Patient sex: M
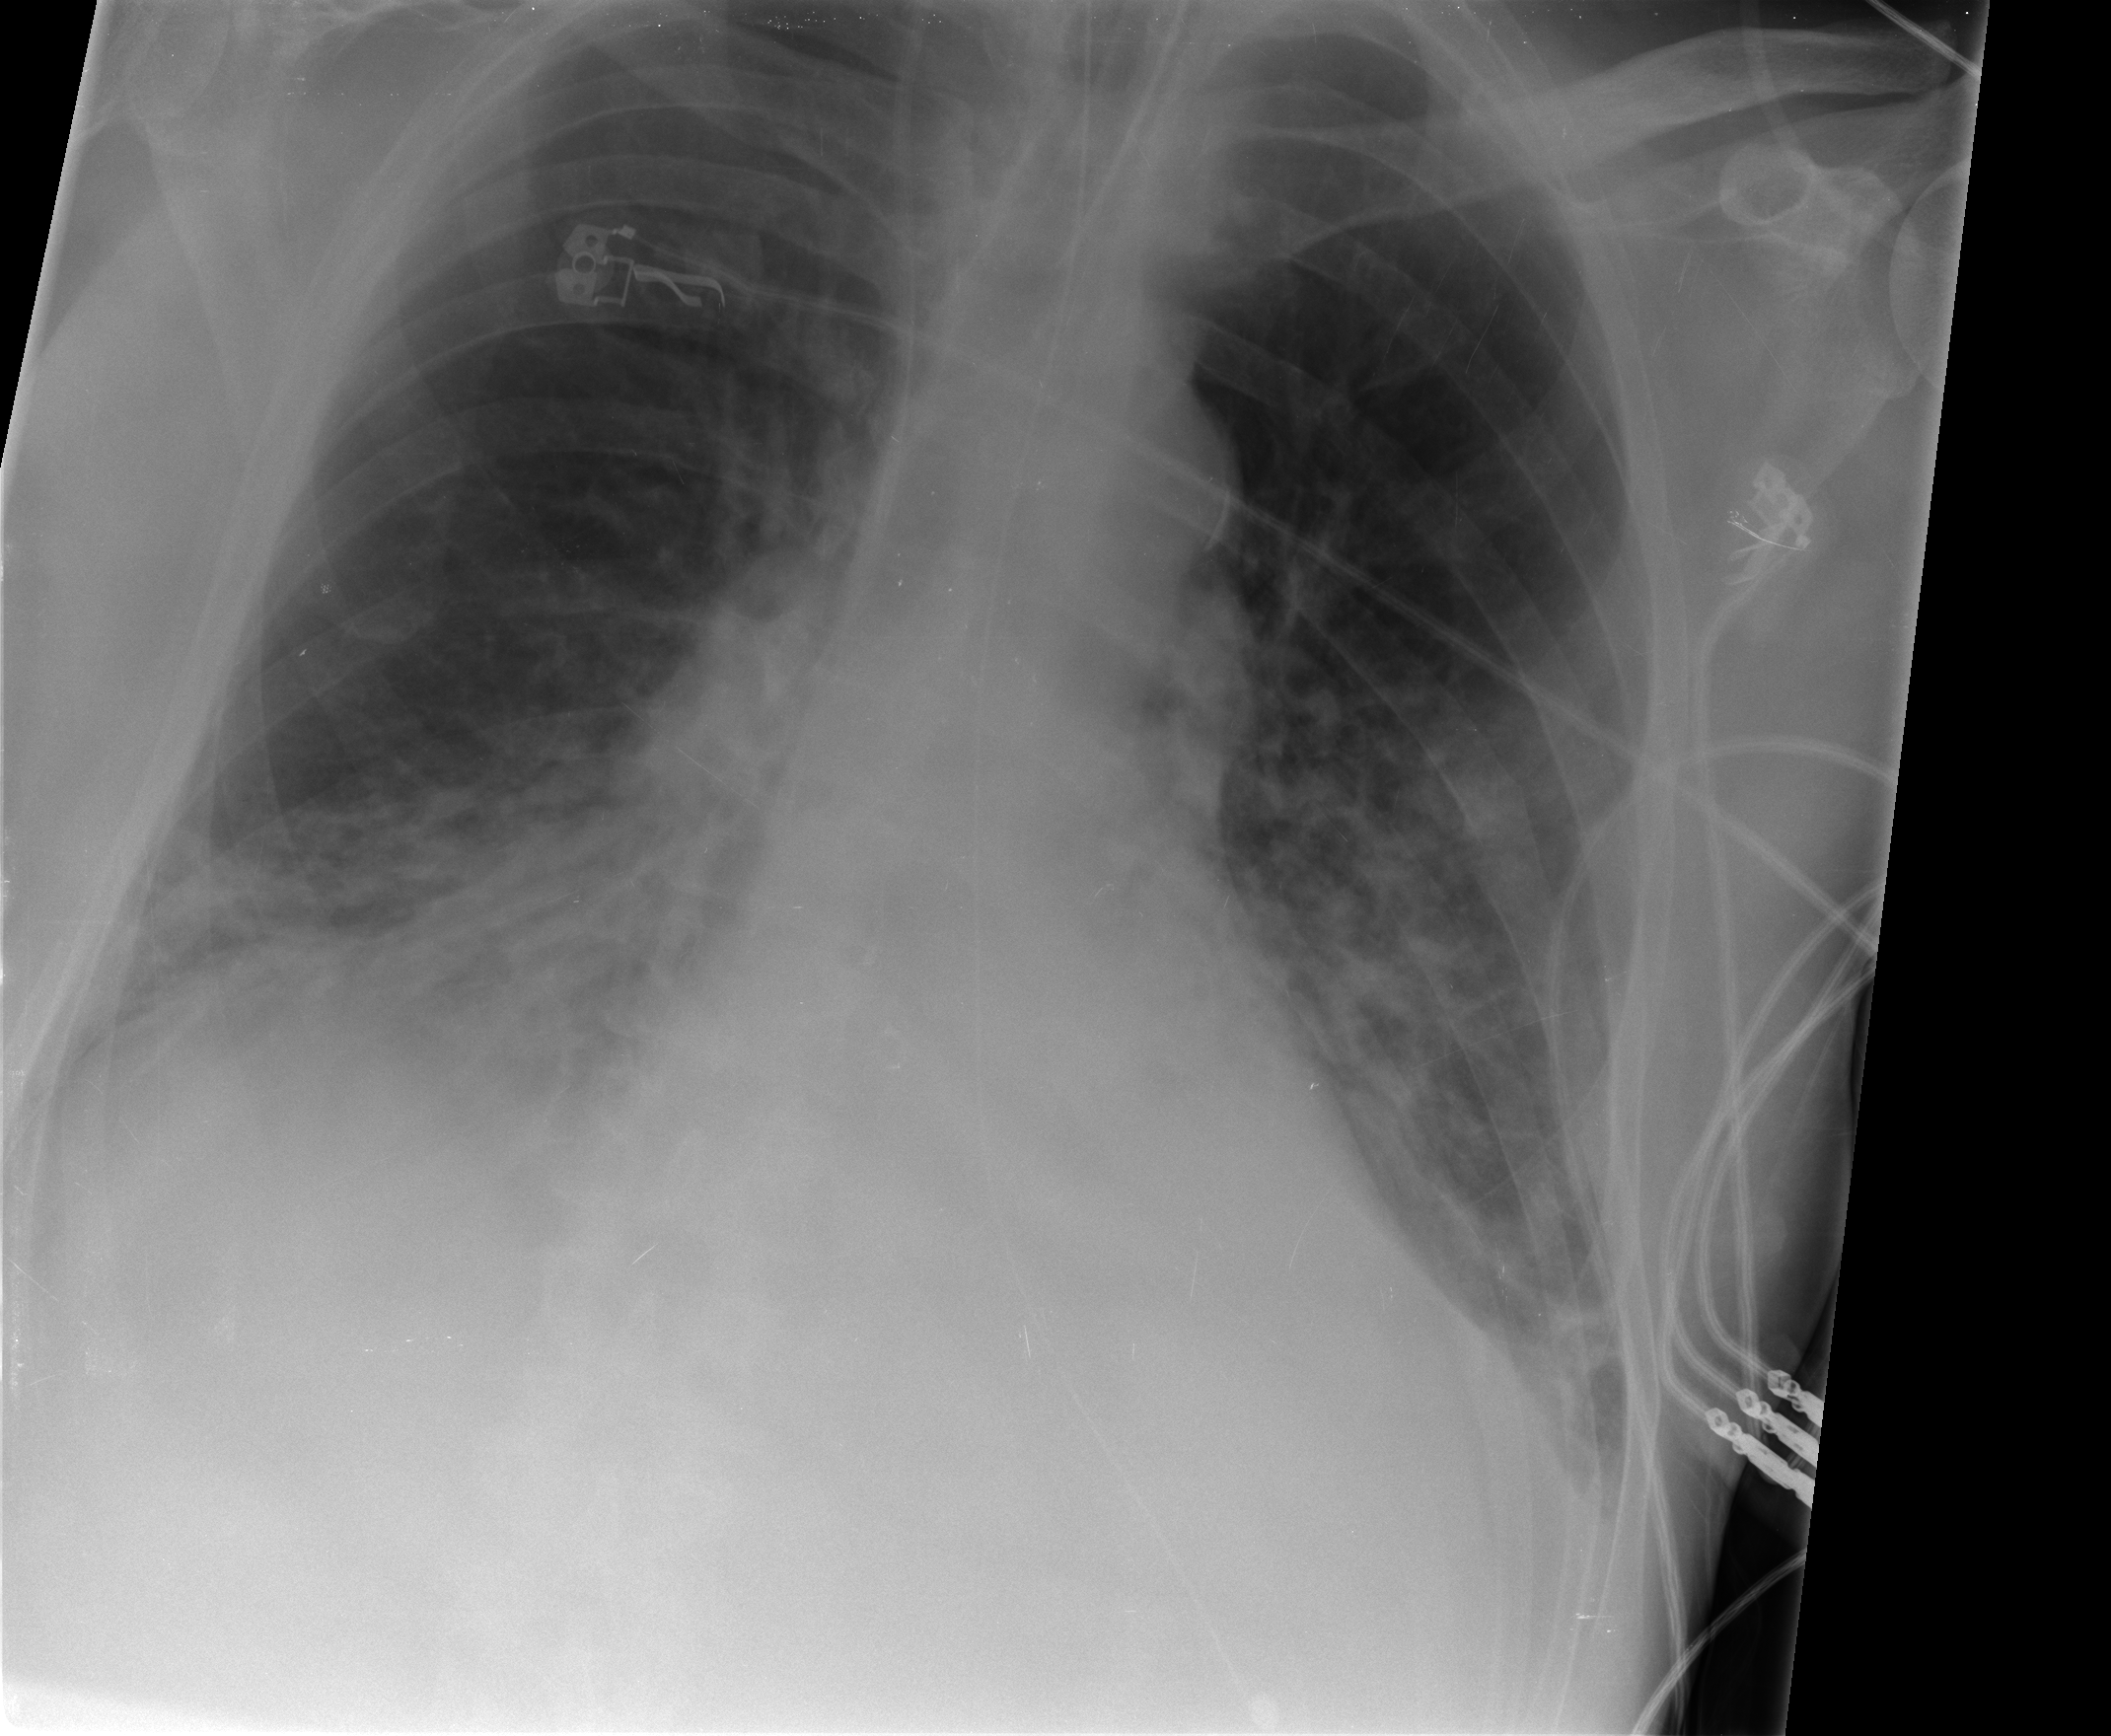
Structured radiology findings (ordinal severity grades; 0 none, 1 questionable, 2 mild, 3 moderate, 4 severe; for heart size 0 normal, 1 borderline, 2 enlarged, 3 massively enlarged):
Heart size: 0
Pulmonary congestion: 0
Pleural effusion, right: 2
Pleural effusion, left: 1
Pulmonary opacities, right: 3
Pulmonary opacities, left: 3
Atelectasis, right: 2
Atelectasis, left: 2